Question: I am struggling with a problem related to uiscrollview.I need to load 3 images simultaneously into a scrollview like the attached image.If there is only one image the then that image should be shown centrally .If there are two images then first image should be shown centrally and half of the next image should be shown right to it.If there are three images then half of the first then second image centrally and finally half of third image .If the user scrolls it then the third image should come center,second should go first(show only half) and also the fourth image if any should load next.I am attaching my requirement here ,Looking for a solution thanks in advance...

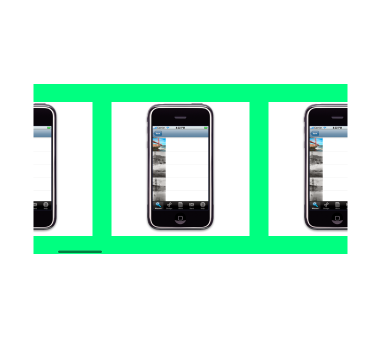
Answer: You may find a better solution using core animation than using a scrollview. For example each of these images can be a CALayer or even a UIImageView that you can place and move around in a parent view or layer.